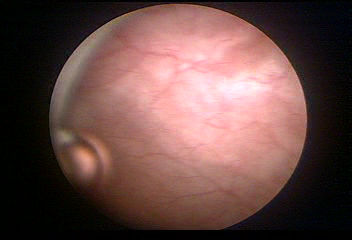
Modality: WLC
Class: Normal mucosa
Bladder cancer association: No